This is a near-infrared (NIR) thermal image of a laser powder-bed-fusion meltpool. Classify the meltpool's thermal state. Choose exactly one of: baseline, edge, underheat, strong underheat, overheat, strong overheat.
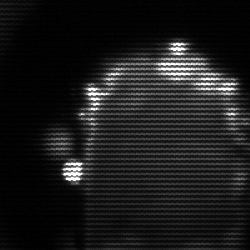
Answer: baseline